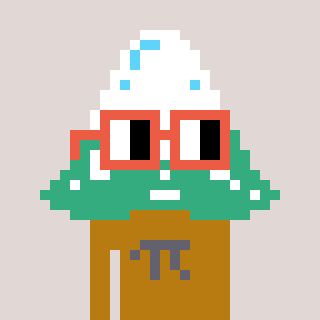
a pixel art character with square orange glasses, a snowy mountain-shaped head and a gold-colored body on a warm background